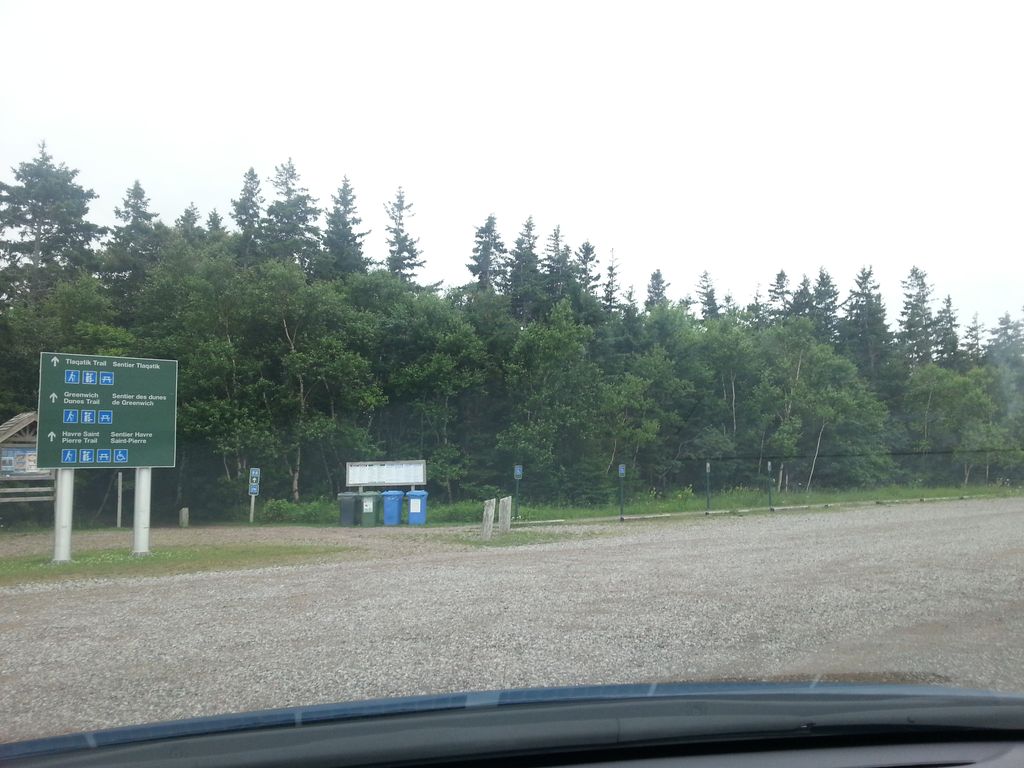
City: charlottetown